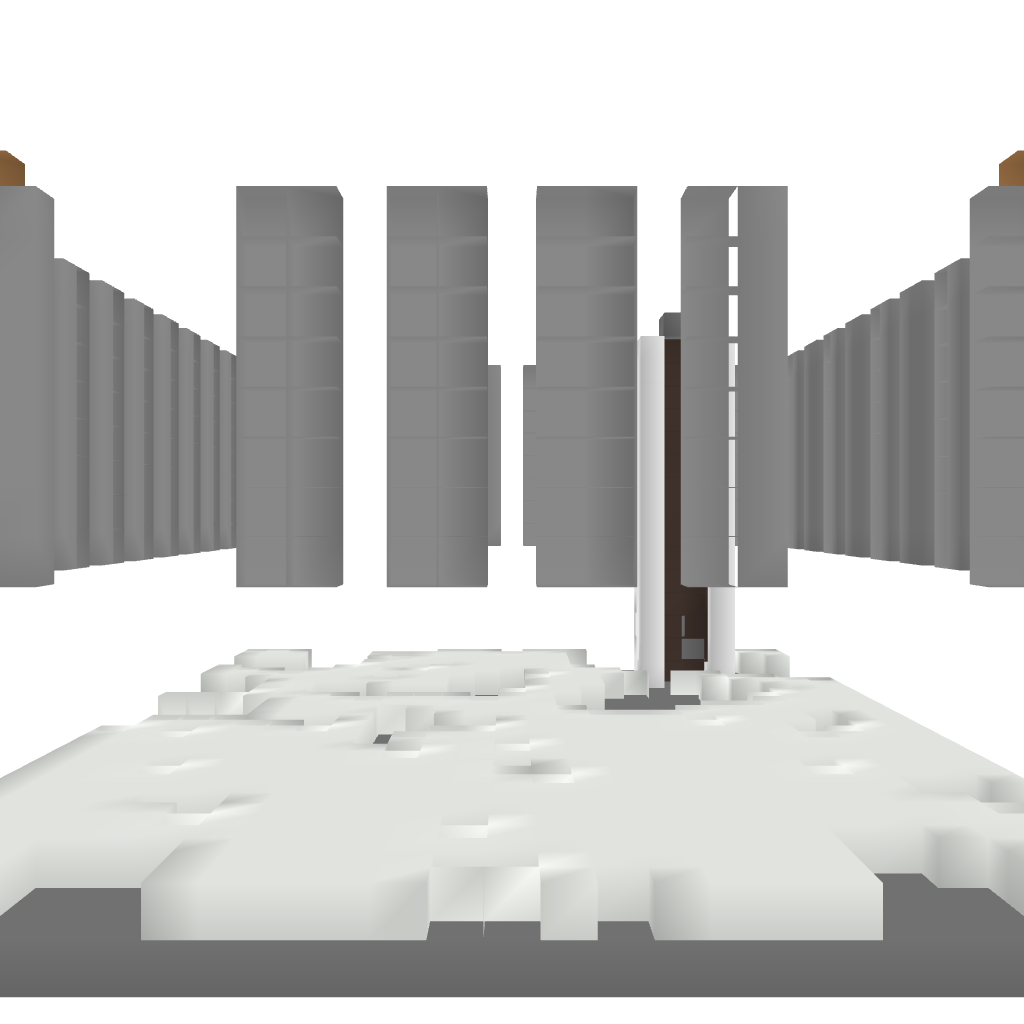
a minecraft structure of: MASP Museum